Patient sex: F
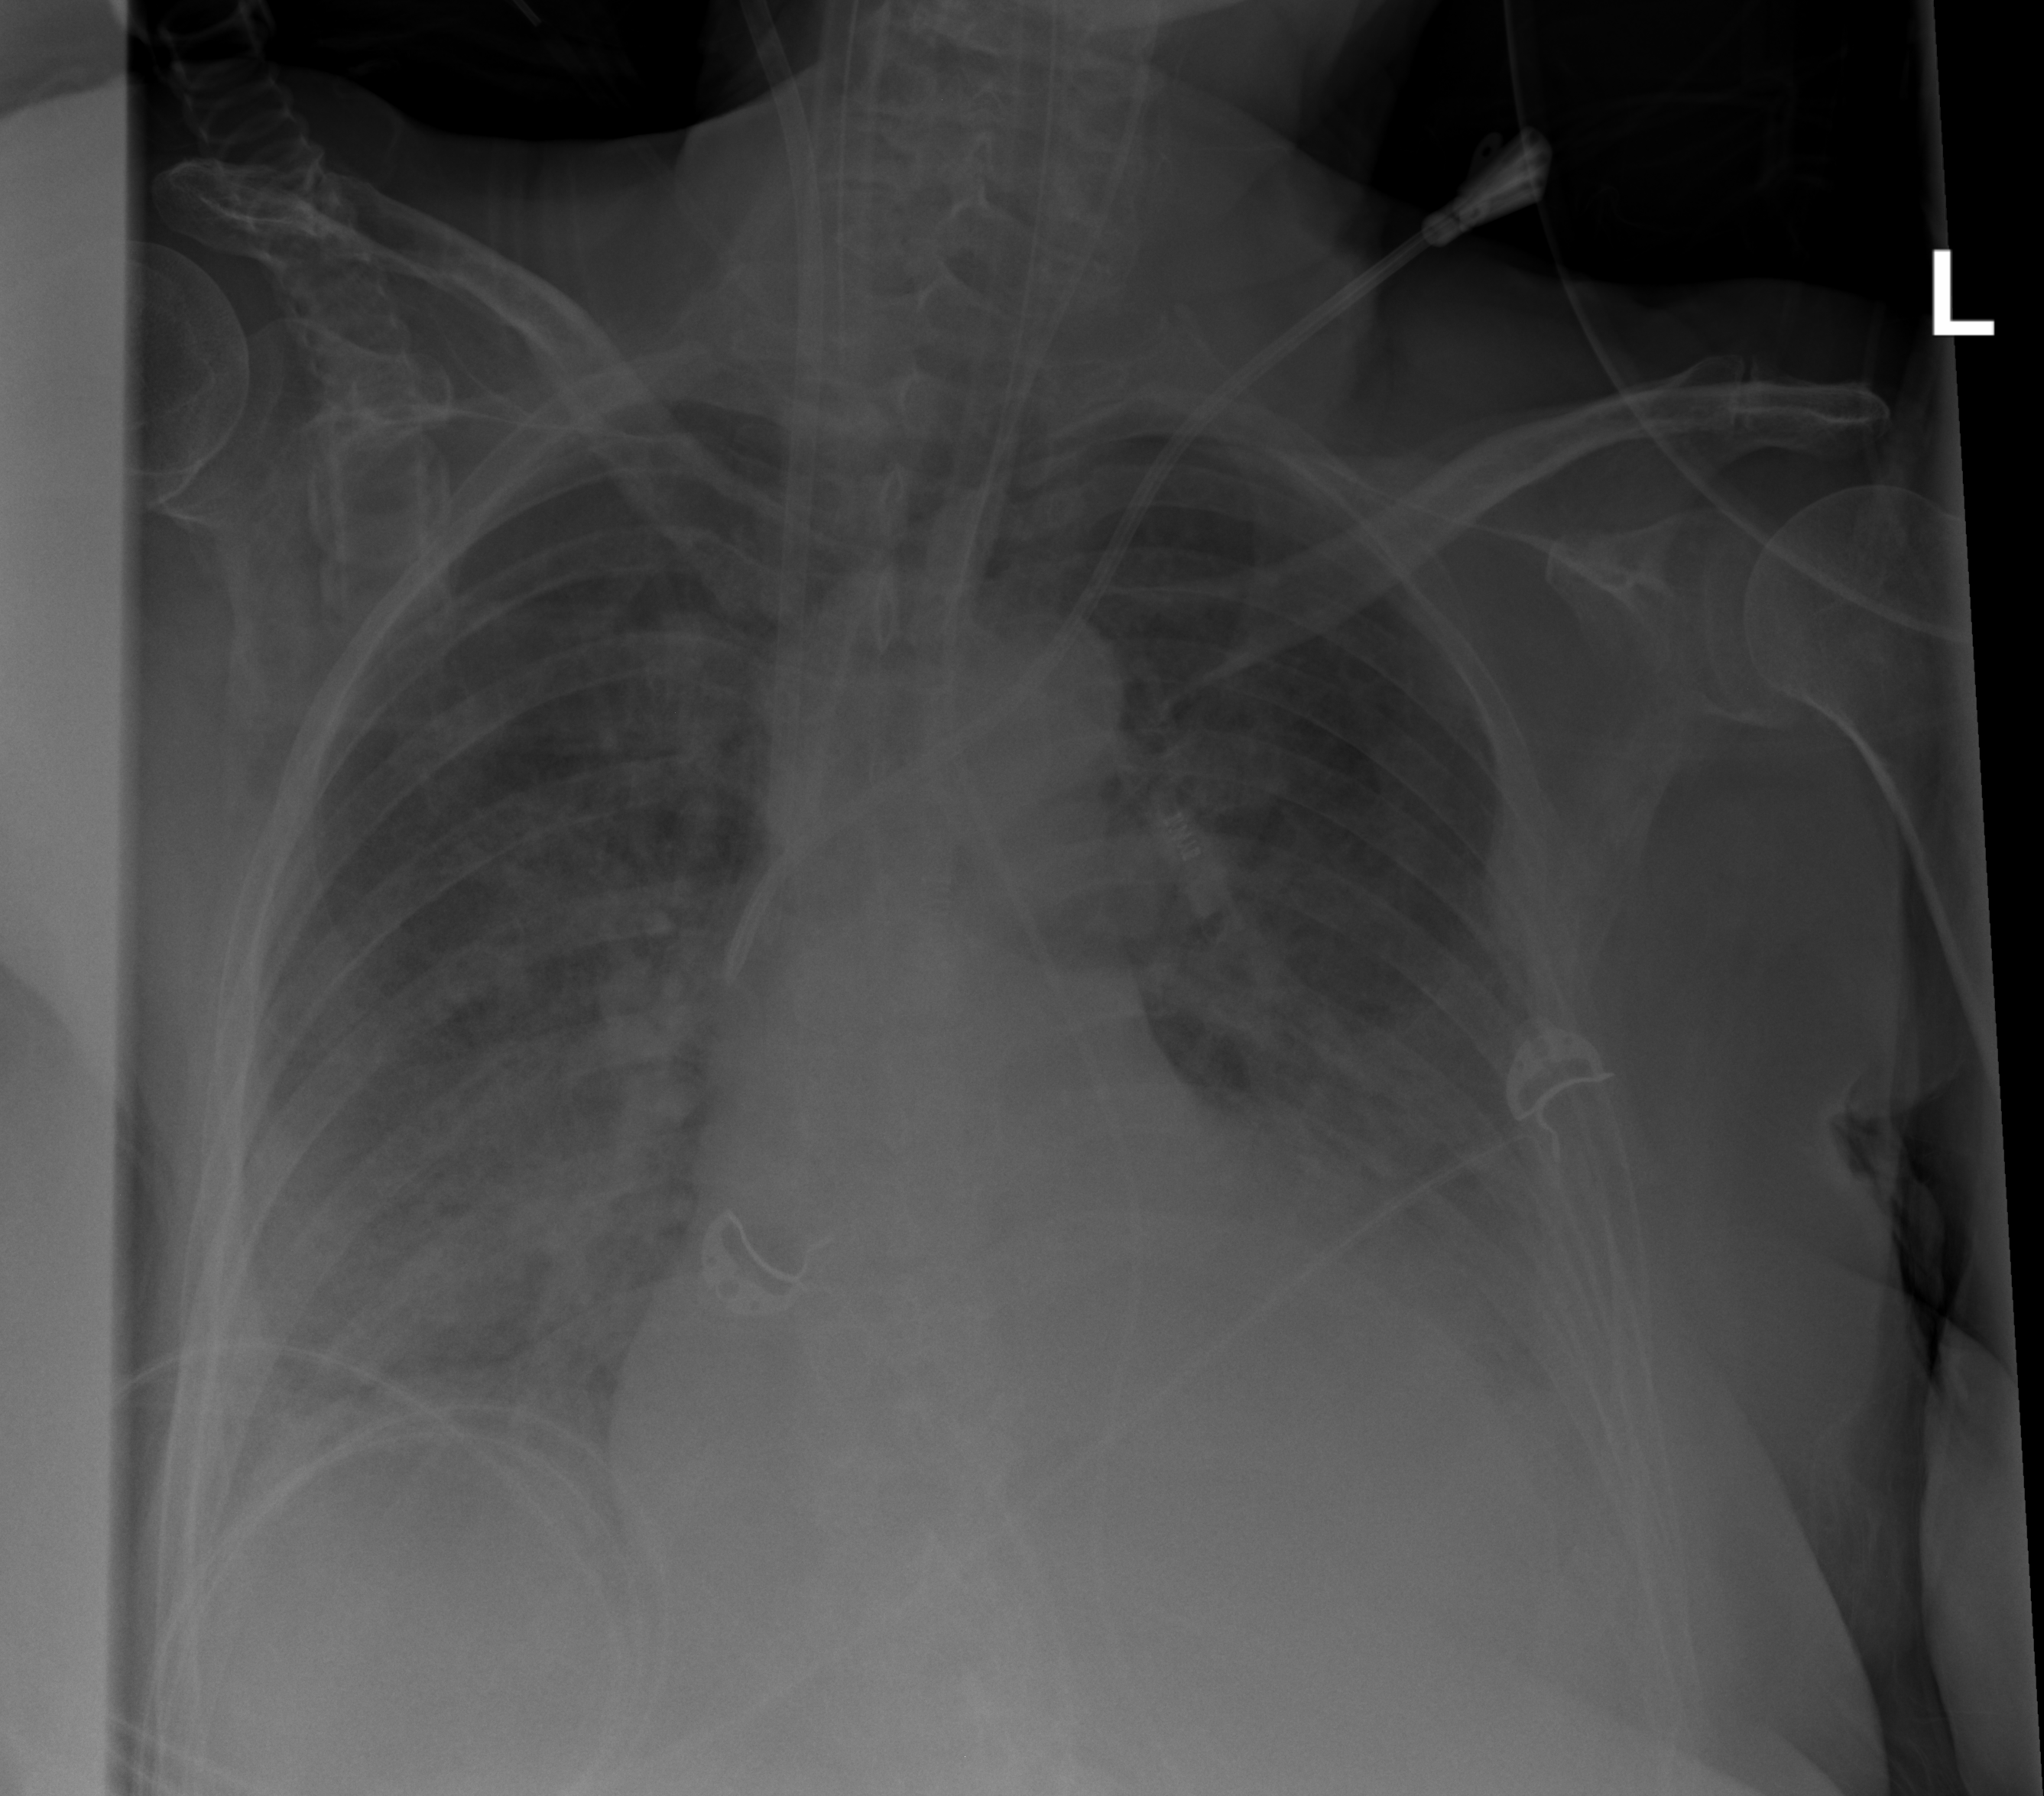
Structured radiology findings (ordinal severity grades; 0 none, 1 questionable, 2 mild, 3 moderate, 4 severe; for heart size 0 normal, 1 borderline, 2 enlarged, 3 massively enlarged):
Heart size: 2
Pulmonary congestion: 3
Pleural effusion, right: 2
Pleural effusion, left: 3
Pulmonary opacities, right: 3
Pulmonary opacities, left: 3
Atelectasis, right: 2
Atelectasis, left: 3